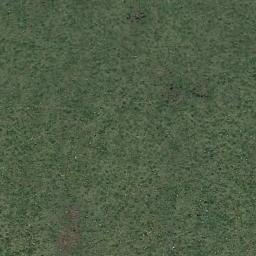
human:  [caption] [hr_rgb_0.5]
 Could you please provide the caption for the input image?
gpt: This meadow has evenly distributed dense grasses .

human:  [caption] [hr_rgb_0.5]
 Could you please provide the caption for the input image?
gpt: The entire image is dominated by grass .

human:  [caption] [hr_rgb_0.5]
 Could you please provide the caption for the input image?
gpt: The meadow is dense but uneven .

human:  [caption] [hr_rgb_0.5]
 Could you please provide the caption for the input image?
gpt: A large lush green meadow covered with green grass .

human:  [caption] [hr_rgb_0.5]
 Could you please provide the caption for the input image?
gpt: A dense meadow with many green grass .